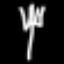
Label: fork